Question: How can I prevent browsers from customizing buttons, such as Chrome, for example, does.

I would like to remove that "No f... sen". What is the best way to do that?
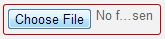
Answer: Try to google for "Css style file input" ;)
This will lead to: <URL>
Styling of '<input type="file" />' is really tricky.